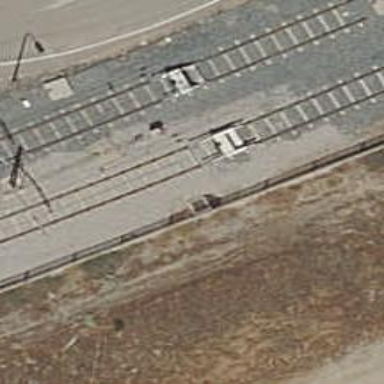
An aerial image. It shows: Railway buffer stop.